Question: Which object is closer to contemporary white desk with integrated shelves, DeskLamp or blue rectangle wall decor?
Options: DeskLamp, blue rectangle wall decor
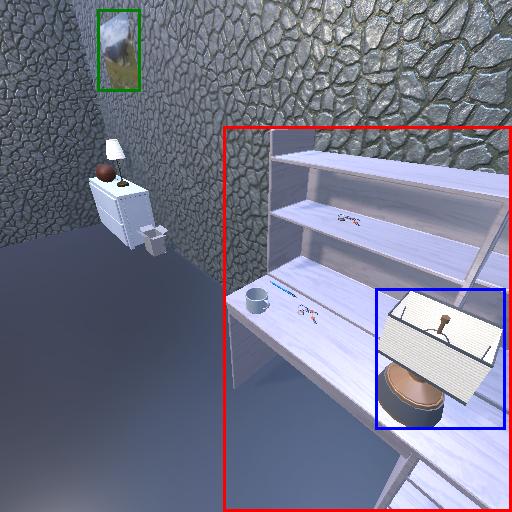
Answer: DeskLamp